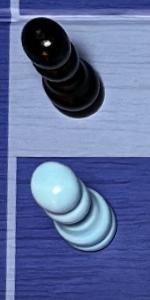
Label: Pawn_White